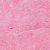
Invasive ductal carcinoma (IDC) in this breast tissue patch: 0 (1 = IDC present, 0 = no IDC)